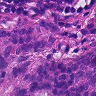
Metastatic tissue present: yes